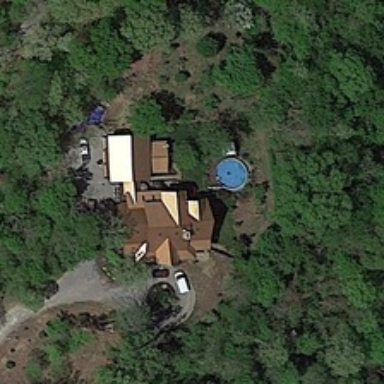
A brown roofed house is located in the middle of the forest .